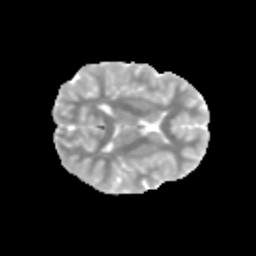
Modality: MD
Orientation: axial
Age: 10
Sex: female
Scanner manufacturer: siemens
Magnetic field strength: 3 T
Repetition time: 3.8 s
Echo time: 0.07 s